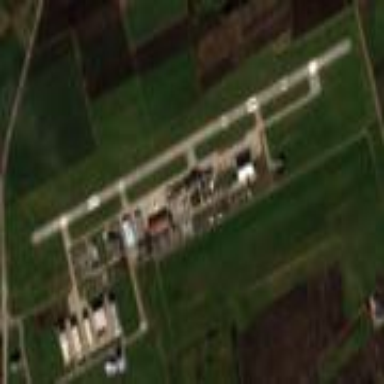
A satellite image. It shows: Public aerodrome or airport.